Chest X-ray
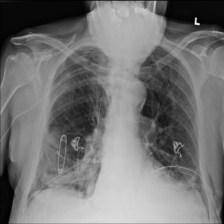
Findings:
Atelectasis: negative
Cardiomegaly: negative
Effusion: negative
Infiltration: negative
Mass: negative
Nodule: negative
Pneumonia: negative
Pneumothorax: negative
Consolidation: negative
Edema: negative
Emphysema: negative
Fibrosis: negative
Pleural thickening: negative
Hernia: negative